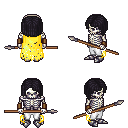
a pixel art fantasy rpg character, male body template, skeleton, yellow tattered cape, white pants, raven pageboy hairstyle, leather bracers, metal boots, spear, four views (front, back, left, right), 2x2 character sprite sheet, small pixel art, hard edges, no anti-aliasing